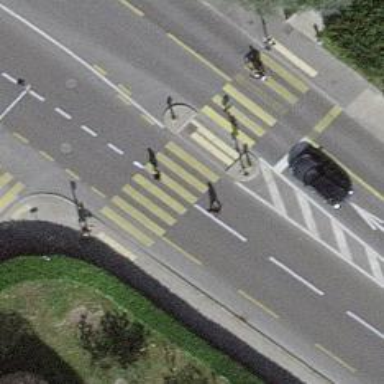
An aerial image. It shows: Secondary road with asphalt surface. It has lanes for both cyclists and buses on the left and shared bus lane on the right.